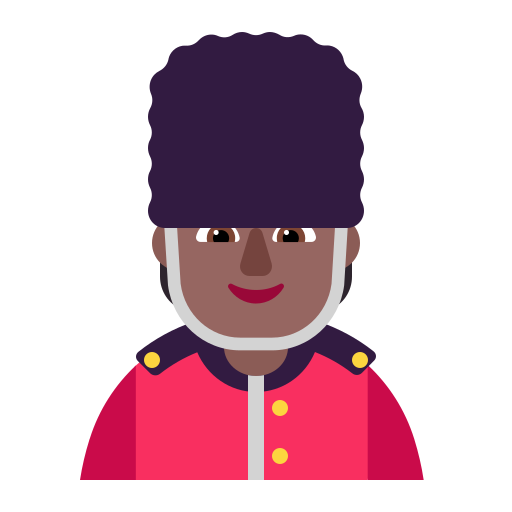
guard flat  dark